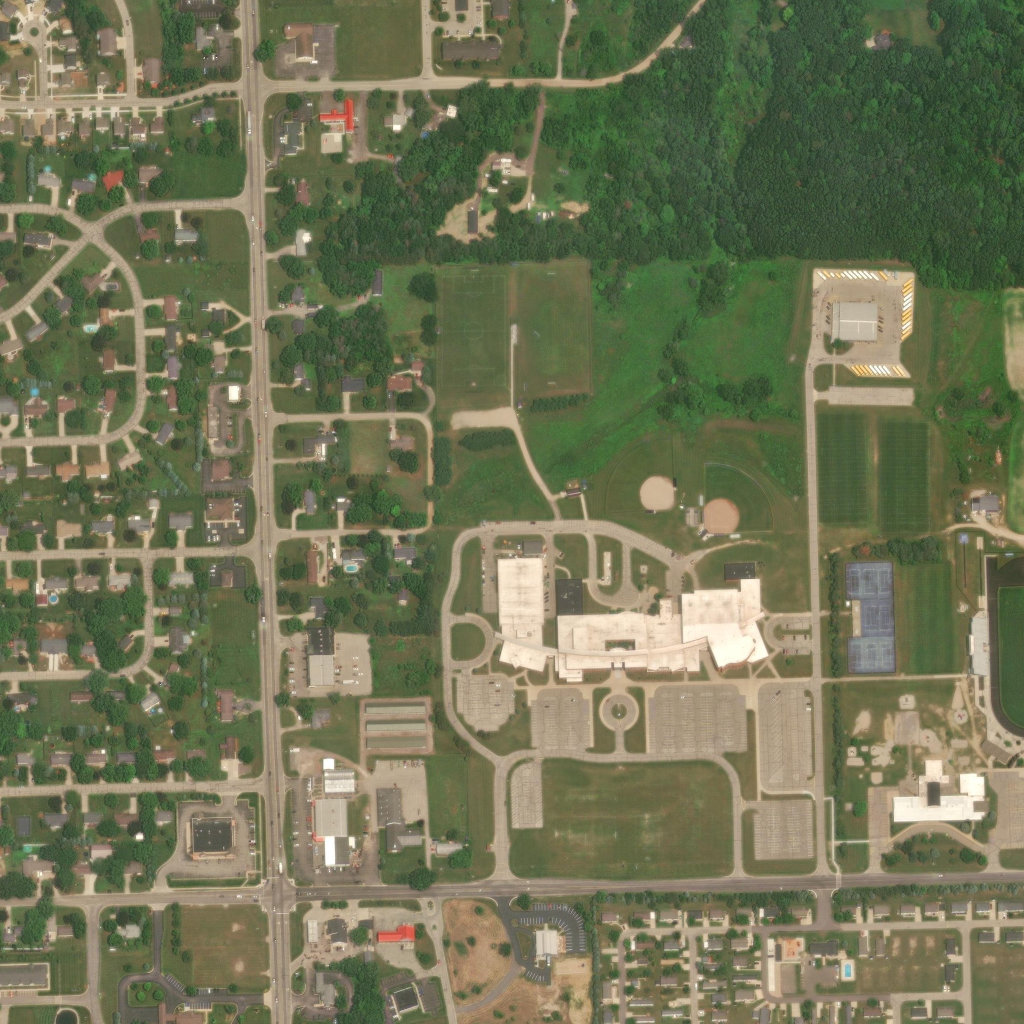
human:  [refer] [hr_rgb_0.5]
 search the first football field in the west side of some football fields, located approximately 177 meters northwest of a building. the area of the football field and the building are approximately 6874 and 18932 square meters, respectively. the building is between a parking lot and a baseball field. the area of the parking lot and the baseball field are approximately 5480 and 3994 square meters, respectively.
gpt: <box>[[43, 26, 49, 37, 0]]</box>